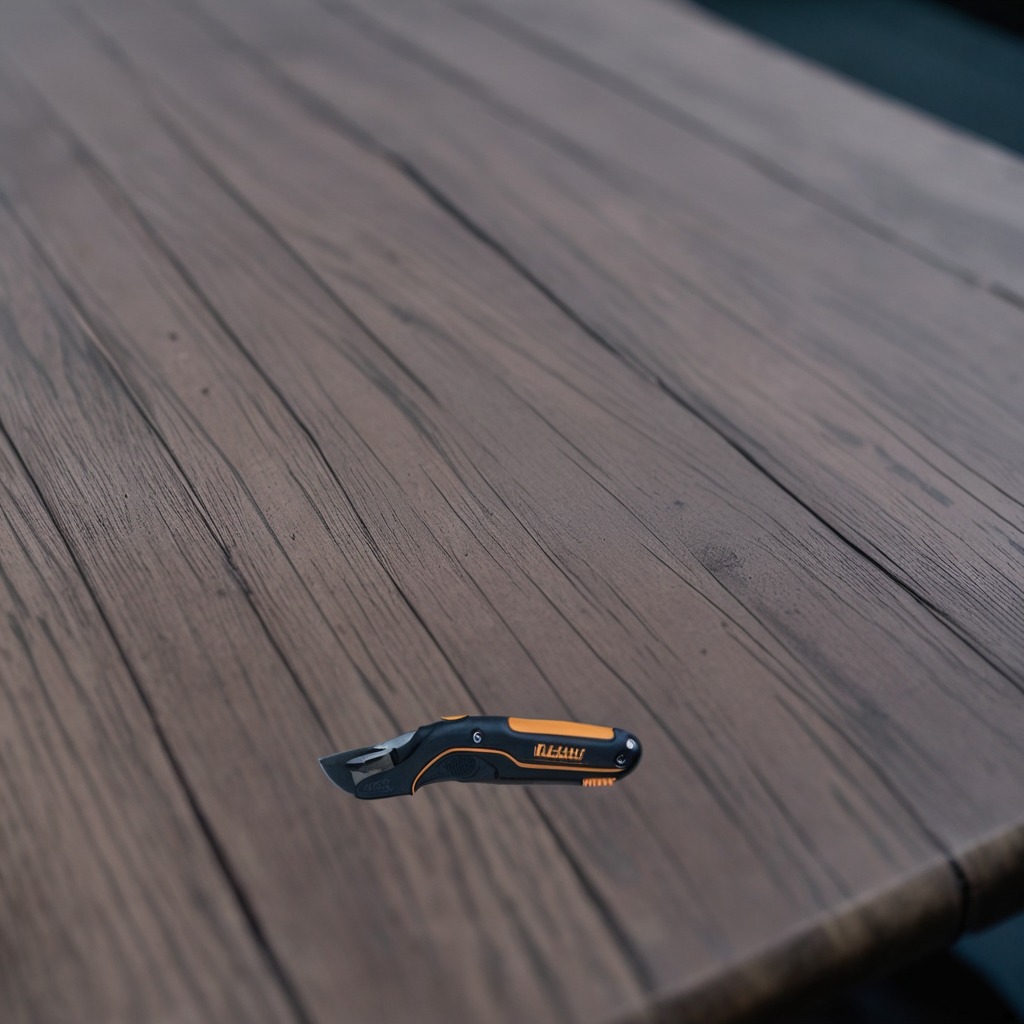
A utility knife is lying on the table.